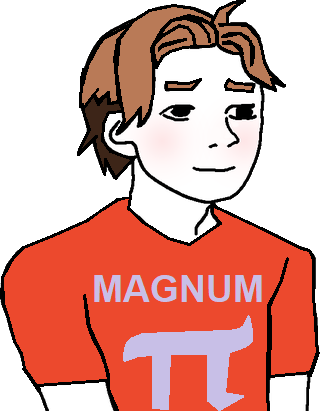
Label: 5_Trad_Boywife